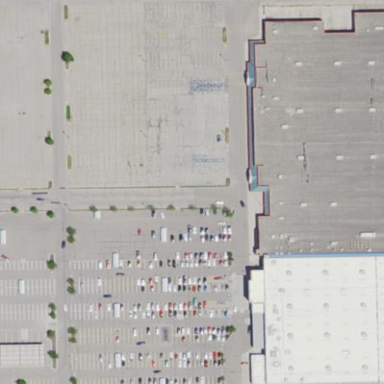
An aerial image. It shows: Retail area.